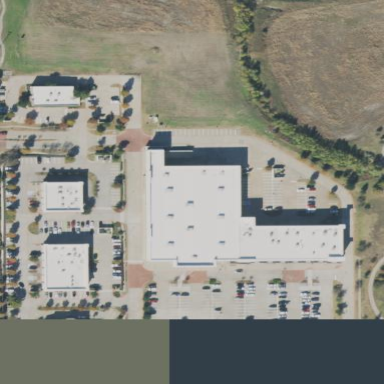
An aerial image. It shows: Retail building.